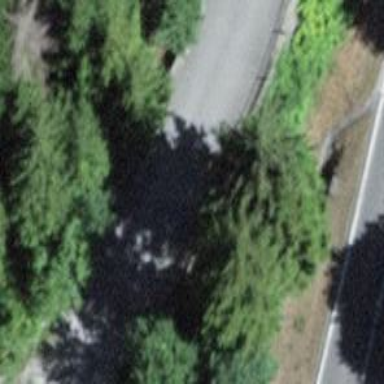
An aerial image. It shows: Track road on bridge with grade 1 tracktype.